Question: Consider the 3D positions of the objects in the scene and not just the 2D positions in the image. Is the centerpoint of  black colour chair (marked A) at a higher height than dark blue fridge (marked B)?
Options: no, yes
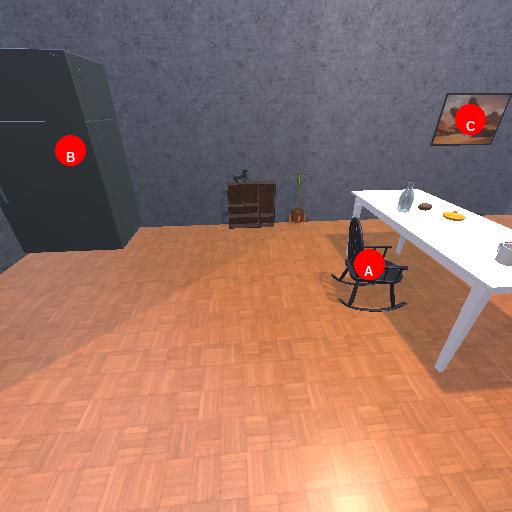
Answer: no